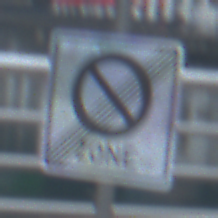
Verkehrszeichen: EndeEingeschraenktesHalteverbotZone
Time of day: MorningAfternoon
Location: Outdoor (Urban)
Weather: PartlyCloudy
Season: NotSpecified
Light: Natural